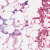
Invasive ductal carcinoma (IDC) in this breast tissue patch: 0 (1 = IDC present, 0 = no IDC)